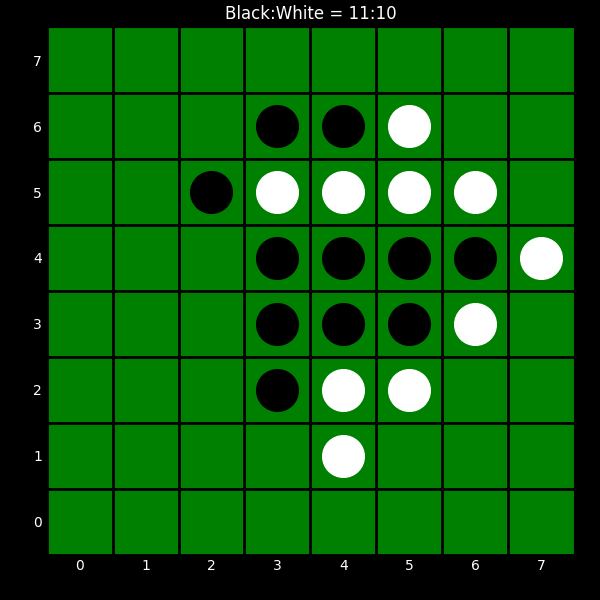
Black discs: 11
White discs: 10